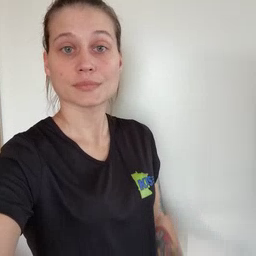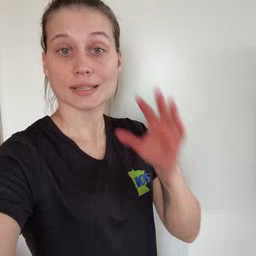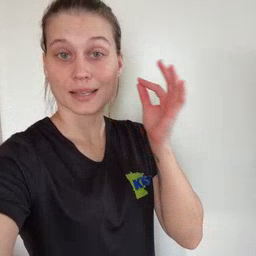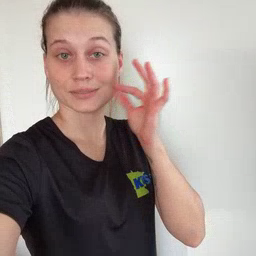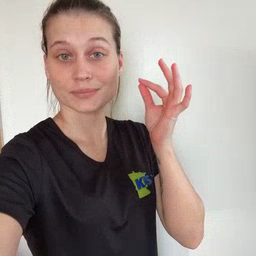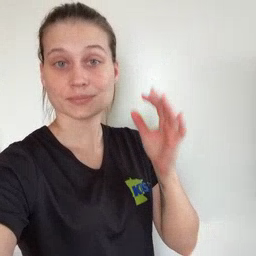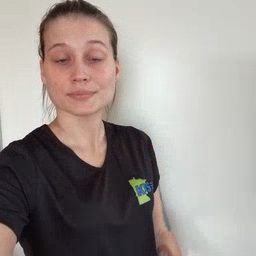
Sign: cat